Question: I would like to set navBar buttons like safari as following image shows. However I can only set a custom image for toolbar button but square button container remains although I set plain style. How to reach it? Thank you

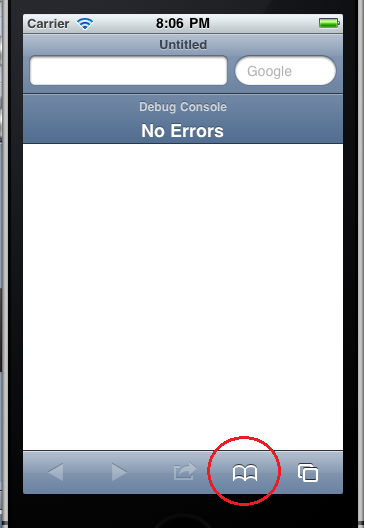
Answer: 'Plain' is only for tool bars not nav bars, that's the only way you can achieve no border. You must use a custom UIButton on your navbar to achieve the same results.
If you need an icon somewhat like that, you can check on <URL>